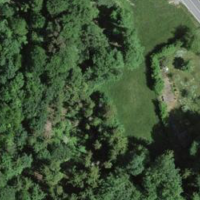
EUNIS habitat code: 44
Species observed at this site:
Angelica sylvestris
Fagus sylvatica